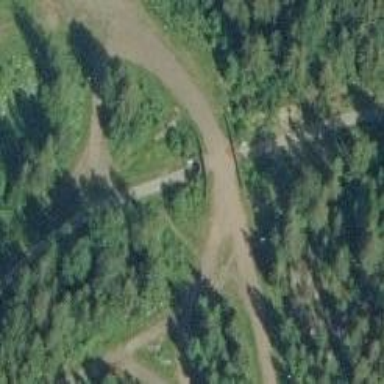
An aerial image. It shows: Path on bridge designed for nordic skiing. The skiing track is groomed for both classic and skating styles.